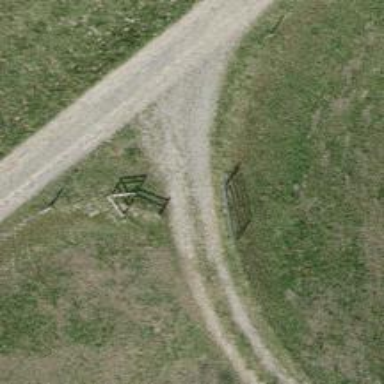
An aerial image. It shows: Swing gate barrier.